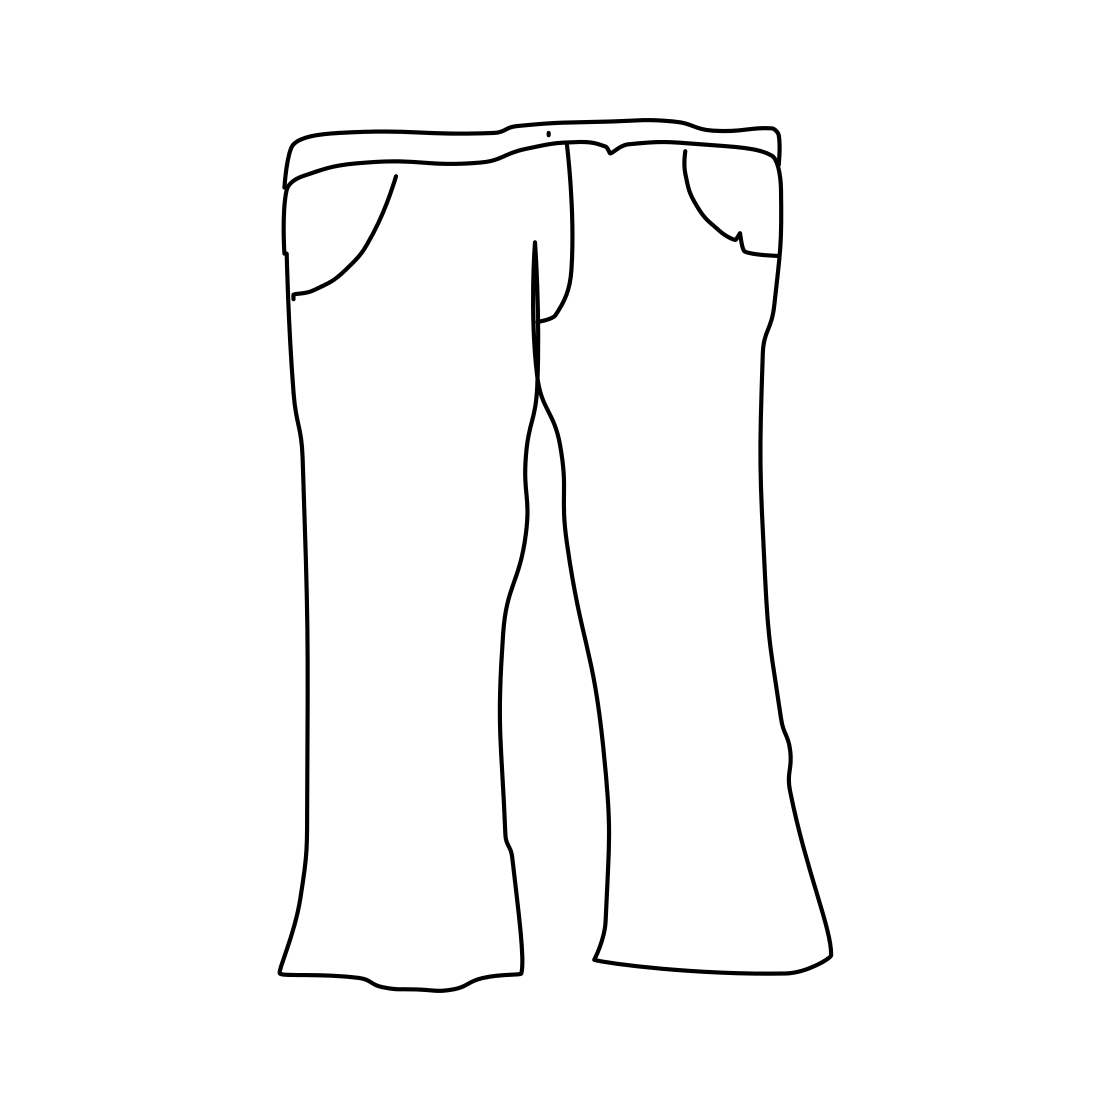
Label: trousers